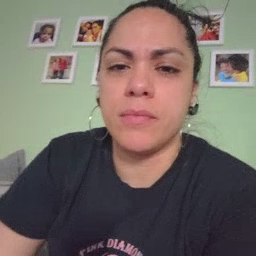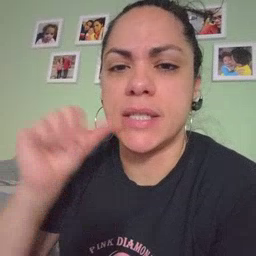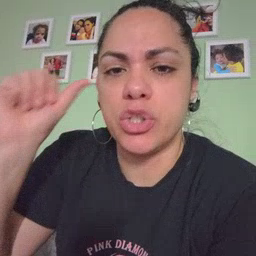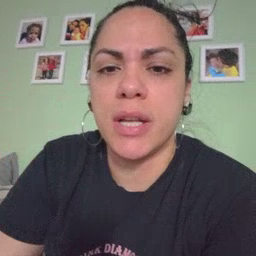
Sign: yesterday